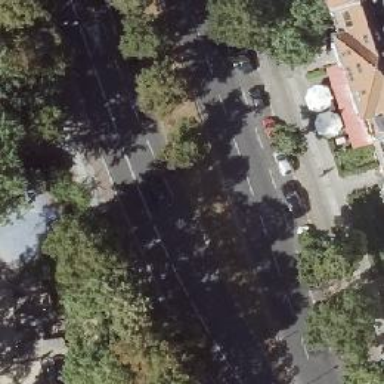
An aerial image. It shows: Avenue lined with broadleaved deciduous trees.